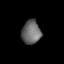
Tissue: lung
Cell type: Endothelial cells
Senescence score: 0.6399
Nuclear area (px): 447
Mean DAPI intensity: 104.125